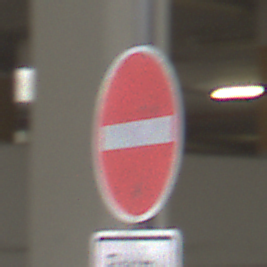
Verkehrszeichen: VerbotDerEinfahrt
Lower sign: BesondereFahrzeugeUndTransportgueter11
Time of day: Midday
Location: Roofed (Urban)
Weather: Overcast
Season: NotSpecified
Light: Artificial